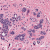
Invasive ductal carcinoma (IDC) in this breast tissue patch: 0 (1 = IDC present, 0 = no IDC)